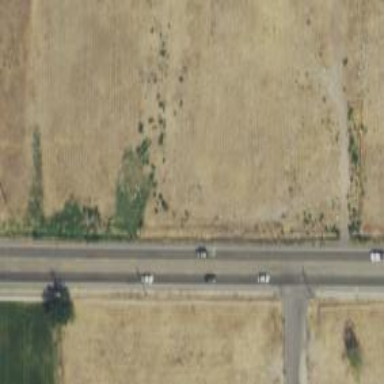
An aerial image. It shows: Trunk link highway.